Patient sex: M
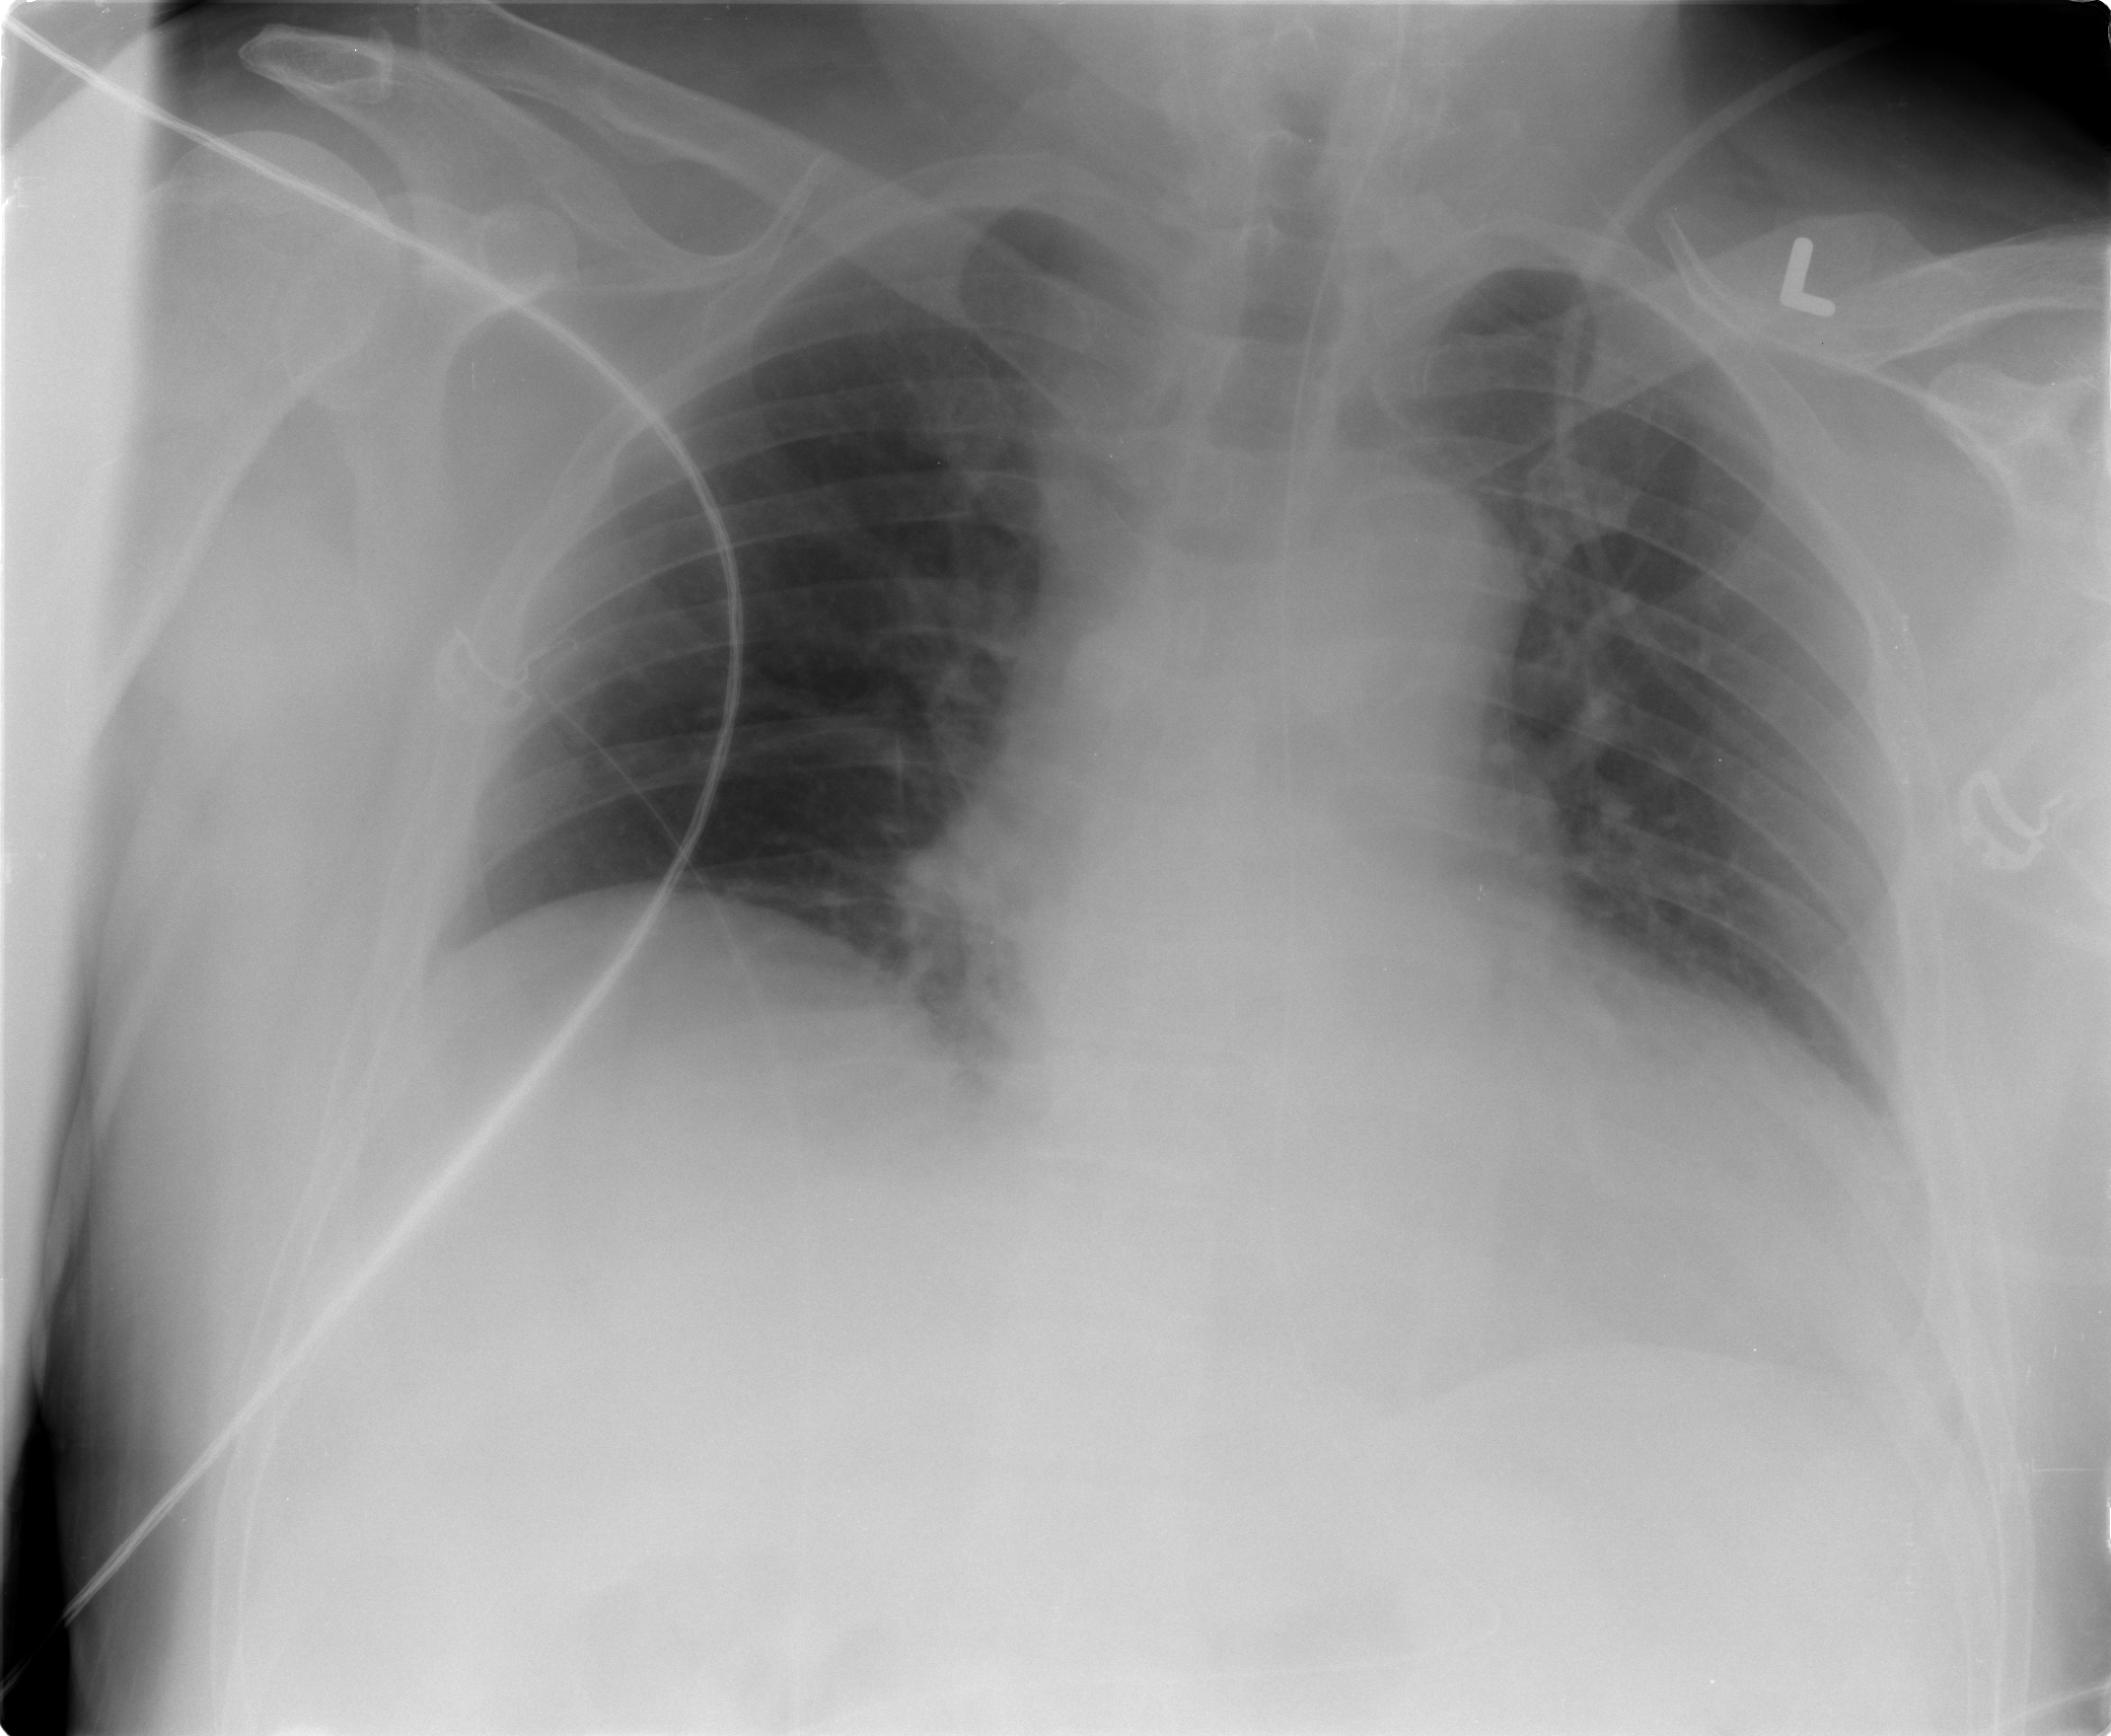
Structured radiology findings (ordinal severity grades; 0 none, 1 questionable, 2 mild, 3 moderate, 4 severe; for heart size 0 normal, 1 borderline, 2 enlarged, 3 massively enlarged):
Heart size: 2
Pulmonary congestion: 0
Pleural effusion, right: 0
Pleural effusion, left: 0
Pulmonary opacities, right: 0
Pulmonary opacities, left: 0
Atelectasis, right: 0
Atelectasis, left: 1